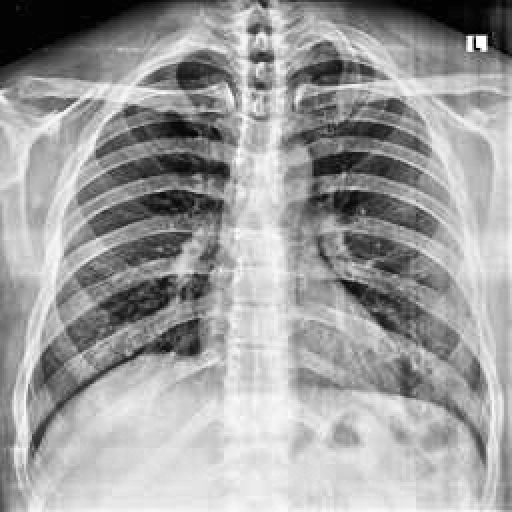
Finding: NORMAL